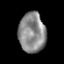
Tissue: prostate
Cell type: Myeloid cells
Senescence score: 0.331
Nuclear area (px): 1056
Mean DAPI intensity: 137.683